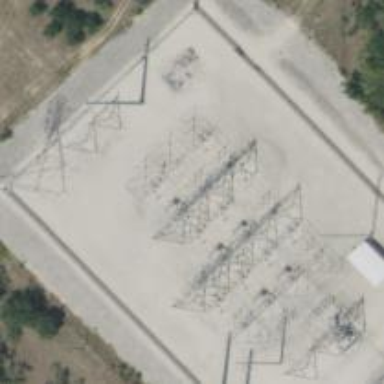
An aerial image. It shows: Power tower.